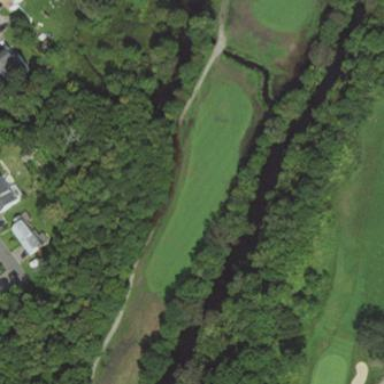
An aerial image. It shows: Golf fairway surrounded by grass.